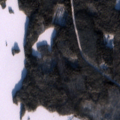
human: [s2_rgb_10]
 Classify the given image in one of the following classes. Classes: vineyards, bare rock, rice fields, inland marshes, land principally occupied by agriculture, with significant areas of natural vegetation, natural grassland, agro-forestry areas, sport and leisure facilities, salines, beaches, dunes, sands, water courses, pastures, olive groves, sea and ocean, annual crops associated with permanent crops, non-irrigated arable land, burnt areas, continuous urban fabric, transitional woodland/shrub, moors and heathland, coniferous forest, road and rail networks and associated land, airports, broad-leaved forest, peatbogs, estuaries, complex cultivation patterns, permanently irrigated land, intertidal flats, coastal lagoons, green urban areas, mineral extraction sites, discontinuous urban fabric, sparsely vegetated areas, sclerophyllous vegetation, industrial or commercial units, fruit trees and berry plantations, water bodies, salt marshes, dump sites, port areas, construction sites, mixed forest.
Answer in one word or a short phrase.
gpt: coniferous forest, water bodies